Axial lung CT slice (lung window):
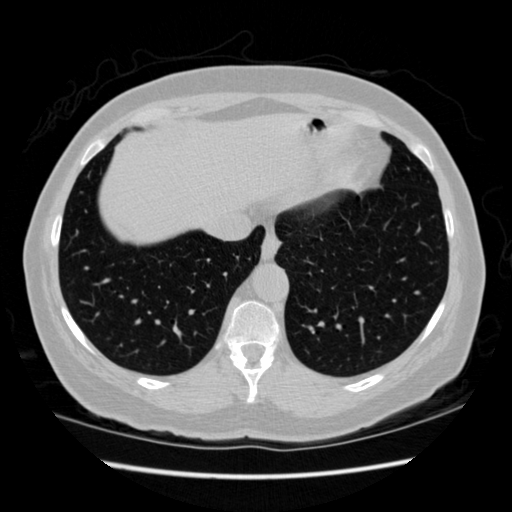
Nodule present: no